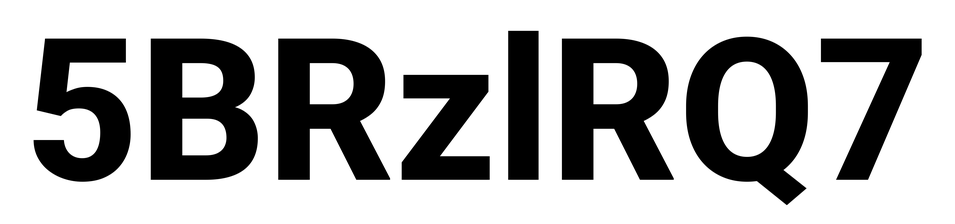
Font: Roboto_ExtraBold